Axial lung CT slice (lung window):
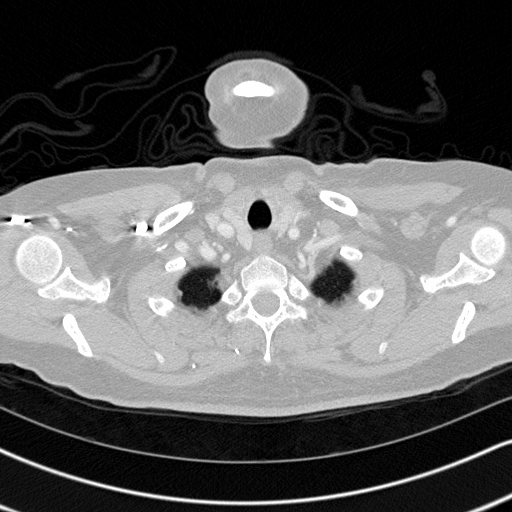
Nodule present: no